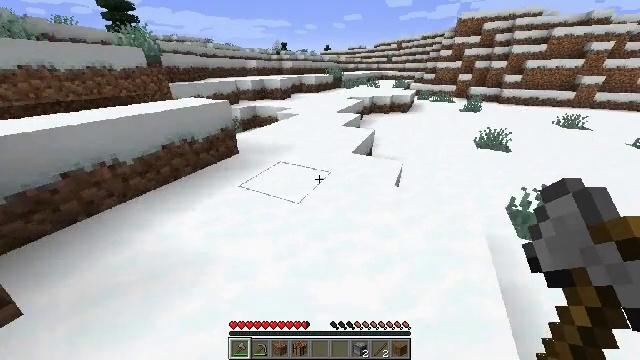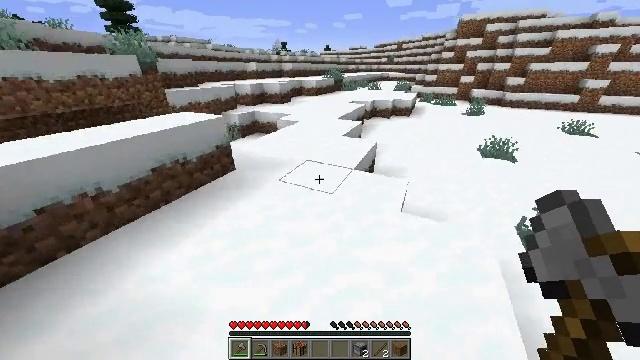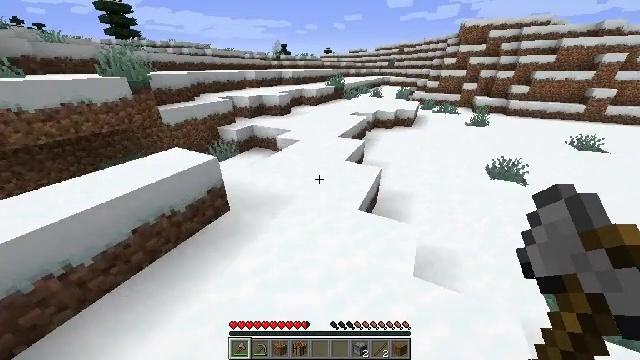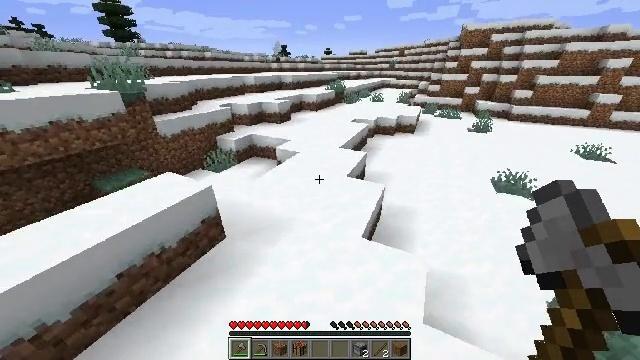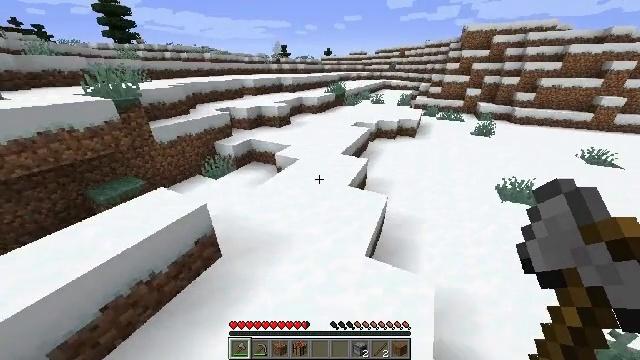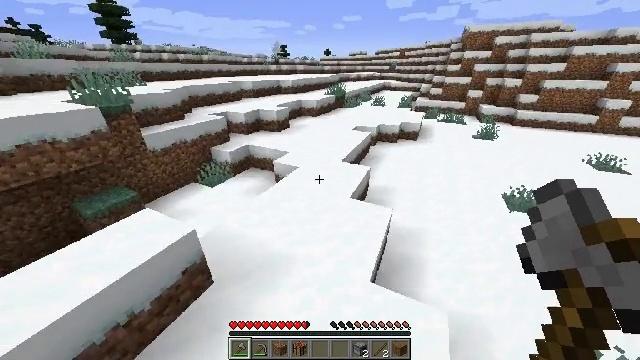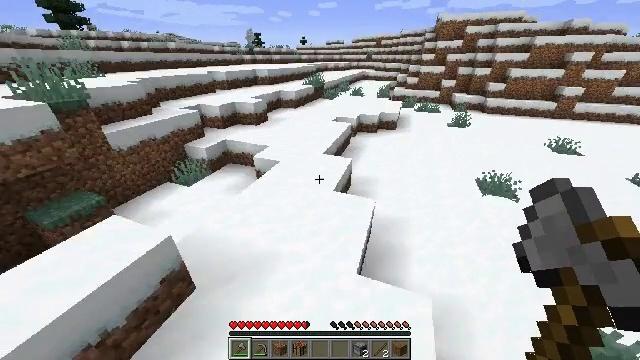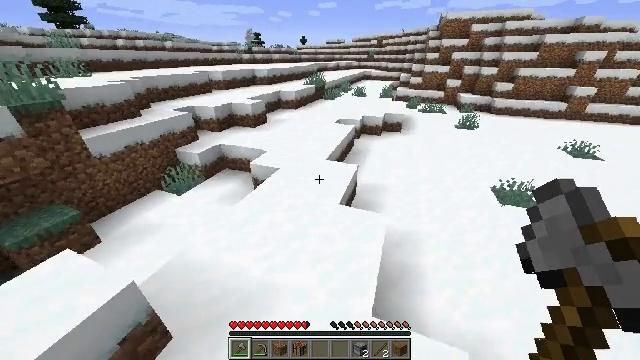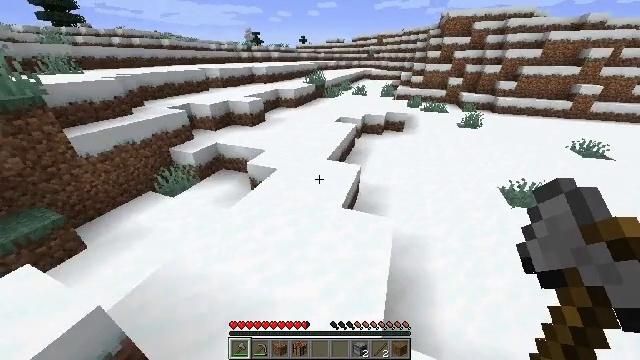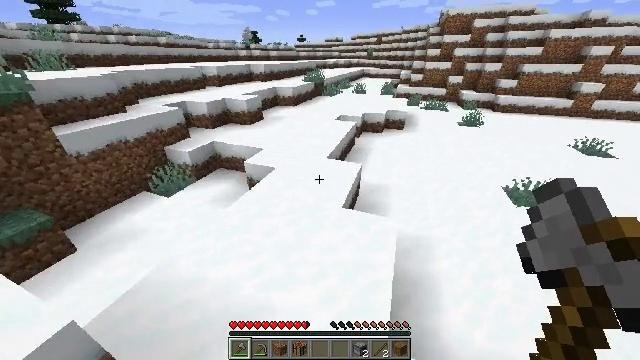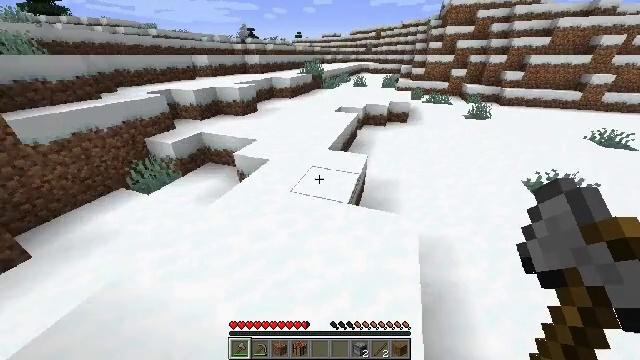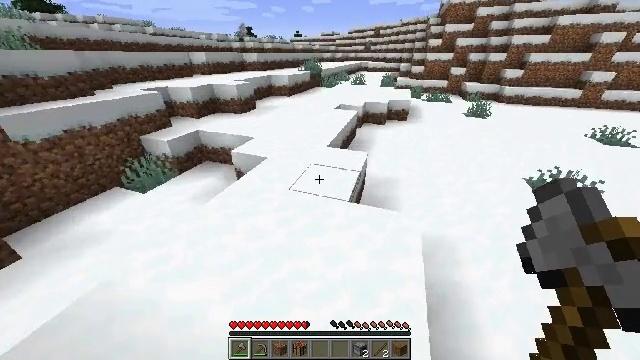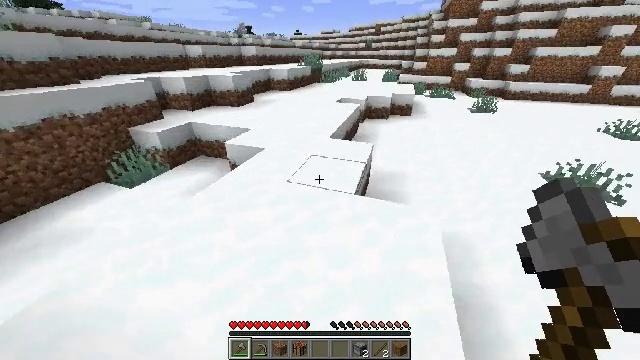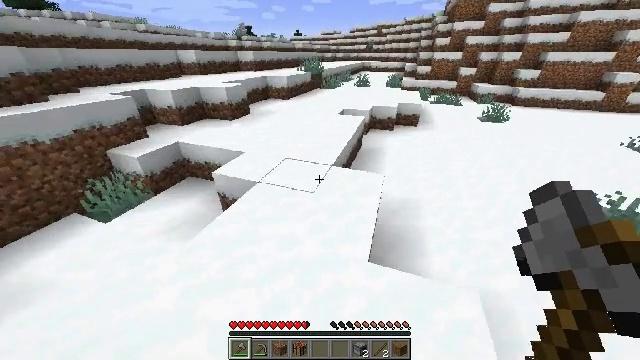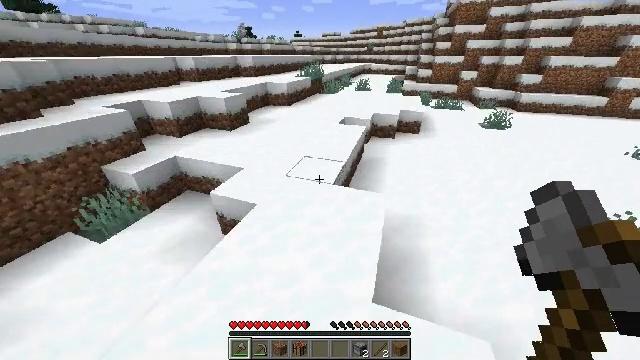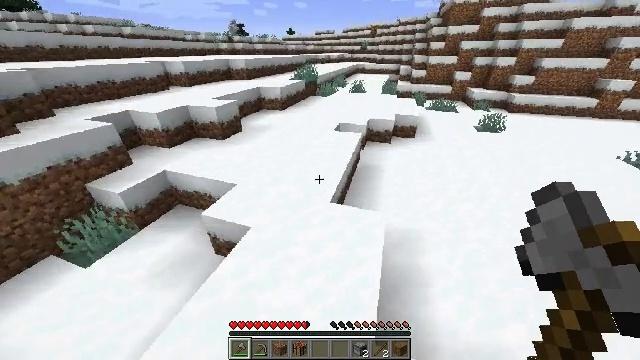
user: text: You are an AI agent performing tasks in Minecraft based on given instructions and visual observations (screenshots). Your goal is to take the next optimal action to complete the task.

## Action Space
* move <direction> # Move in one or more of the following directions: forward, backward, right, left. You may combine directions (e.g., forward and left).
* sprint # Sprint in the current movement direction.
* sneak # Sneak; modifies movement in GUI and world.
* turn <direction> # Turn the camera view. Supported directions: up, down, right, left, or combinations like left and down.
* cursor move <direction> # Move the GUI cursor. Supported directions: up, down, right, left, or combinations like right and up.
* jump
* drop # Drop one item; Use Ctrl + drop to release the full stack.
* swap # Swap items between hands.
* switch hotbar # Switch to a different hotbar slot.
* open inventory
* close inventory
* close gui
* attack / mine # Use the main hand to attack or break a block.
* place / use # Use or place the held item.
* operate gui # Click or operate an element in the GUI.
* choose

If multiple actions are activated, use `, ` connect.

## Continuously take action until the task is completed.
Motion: motion action
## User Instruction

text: Break the bookshelf for books.
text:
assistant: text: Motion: move forward, sprint, jump
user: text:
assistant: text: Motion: move forward, sprint, jump
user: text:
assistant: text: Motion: move forward, sprint, jump
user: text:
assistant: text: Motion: move forward, sprint, jump
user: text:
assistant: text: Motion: move forward, sprint, jump
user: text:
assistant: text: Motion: move forward, sprint, turn right and down, jump
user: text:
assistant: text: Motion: move forward, sprint, jump
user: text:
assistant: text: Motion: move forward, sprint, jump
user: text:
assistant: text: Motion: move forward, sprint, jump
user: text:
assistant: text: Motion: move forward, sprint, jump
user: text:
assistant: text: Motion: move forward, sprint, jump
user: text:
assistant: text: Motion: move forward, sprint, jump
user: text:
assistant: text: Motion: move forward, sprint, jump
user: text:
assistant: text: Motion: move forward, sprint, jump
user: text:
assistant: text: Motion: move forward, sprint, turn right, jump
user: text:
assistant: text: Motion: move forward, sprint, turn right and down, jump
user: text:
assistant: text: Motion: move forward, sprint, turn right, jump
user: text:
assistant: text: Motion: move forward, sprint, jump
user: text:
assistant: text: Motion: move forward, sprint, jump
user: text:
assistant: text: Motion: move forward, sprint, jump
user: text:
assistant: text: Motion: move forward, sprint, jump
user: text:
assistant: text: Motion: move forward, sprint, jump
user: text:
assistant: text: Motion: move forward, sprint, jump
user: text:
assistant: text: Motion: move forward, sprint, jump
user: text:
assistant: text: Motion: move forward, sprint, jump
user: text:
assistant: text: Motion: move forward, sprint, jump
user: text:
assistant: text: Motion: move forward, sprint, jump
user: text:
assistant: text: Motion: move forward, sprint, jump
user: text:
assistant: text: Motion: move forward, sprint, jump
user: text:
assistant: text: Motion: move forward, sprint, jump